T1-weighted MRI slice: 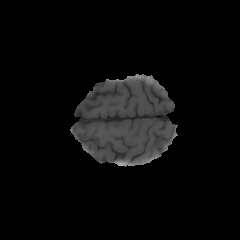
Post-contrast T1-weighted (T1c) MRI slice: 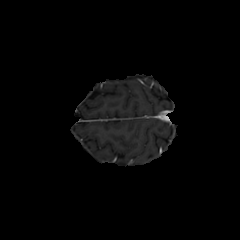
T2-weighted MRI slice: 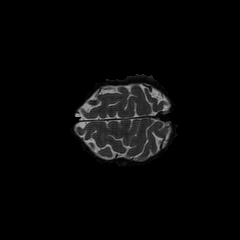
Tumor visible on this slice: no